Field crop: maize
Growth stage: 2
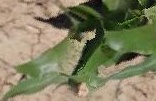
Species: maize